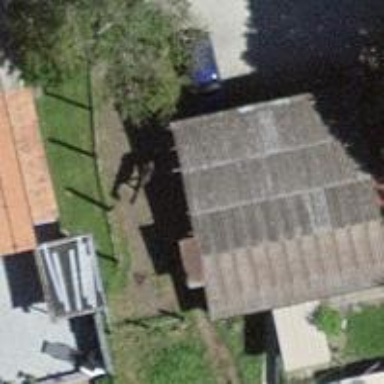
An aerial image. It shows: View of roof of building.